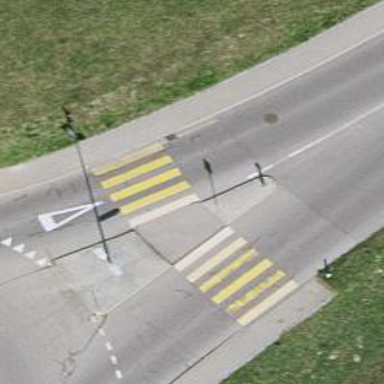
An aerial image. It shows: Zebra crossing on the road.